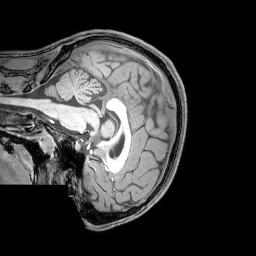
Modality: T1w
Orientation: sagittal
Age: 21
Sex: male
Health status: healthy
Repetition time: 0.081 s
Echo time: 0.037 s